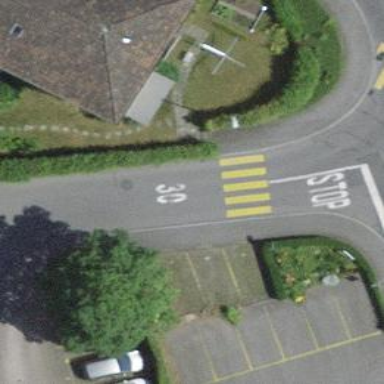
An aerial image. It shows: Kerb barrier.